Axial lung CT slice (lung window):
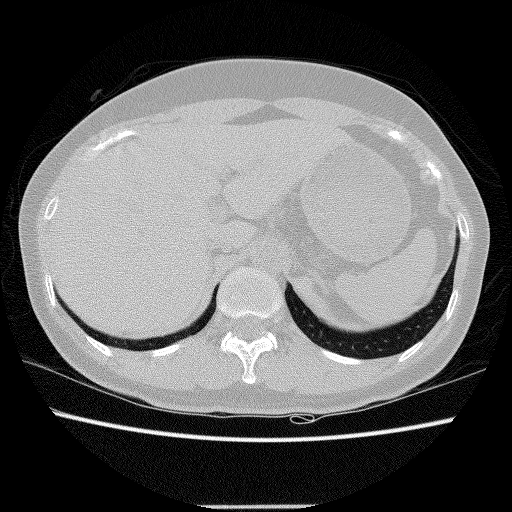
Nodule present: no